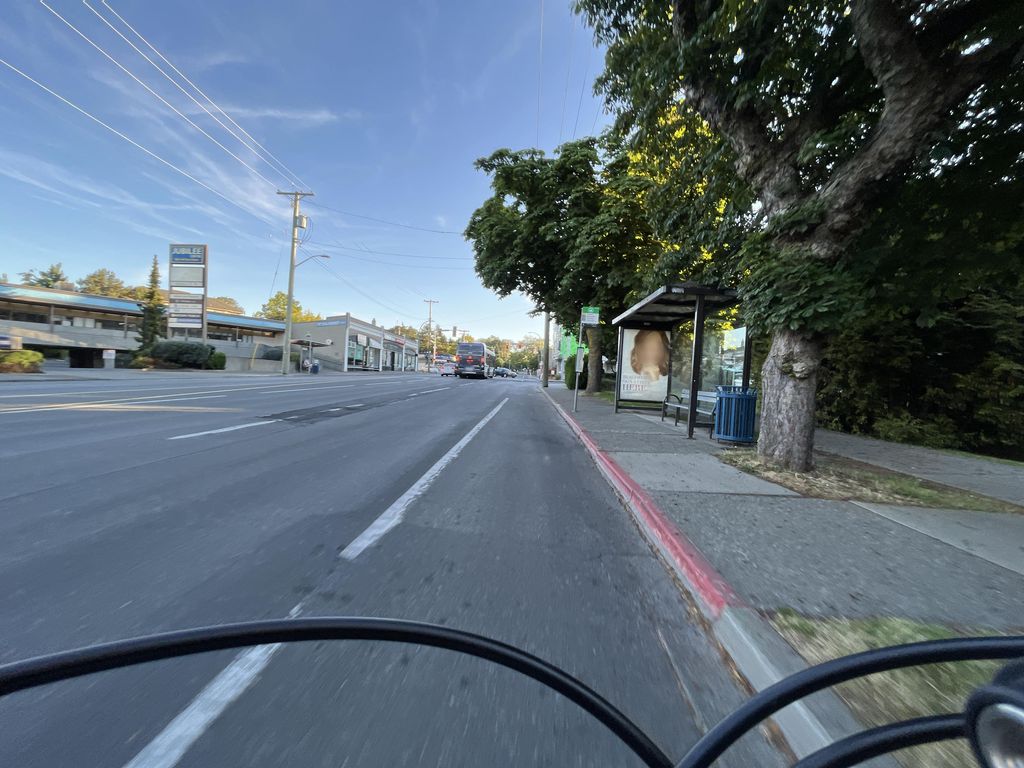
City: victoria